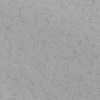
Atmospheric dust classification: not_dusty